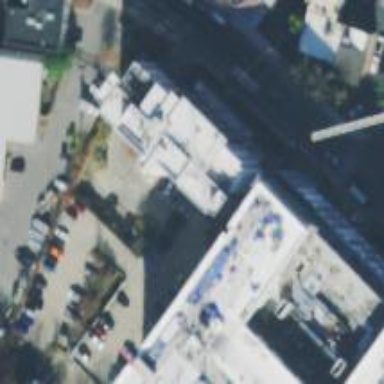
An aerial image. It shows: Multi-storey parking building.